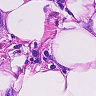
Metastatic tissue present: yes